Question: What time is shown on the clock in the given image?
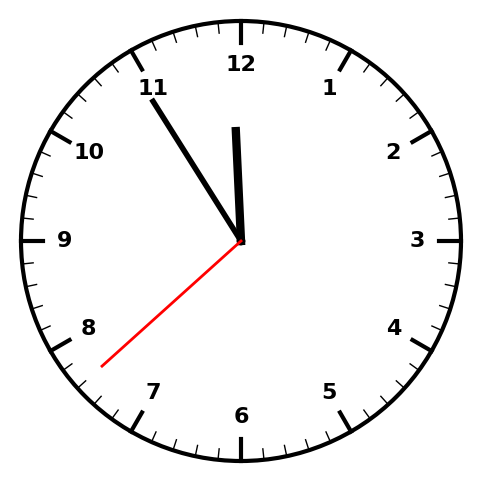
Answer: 11:54:38